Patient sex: M
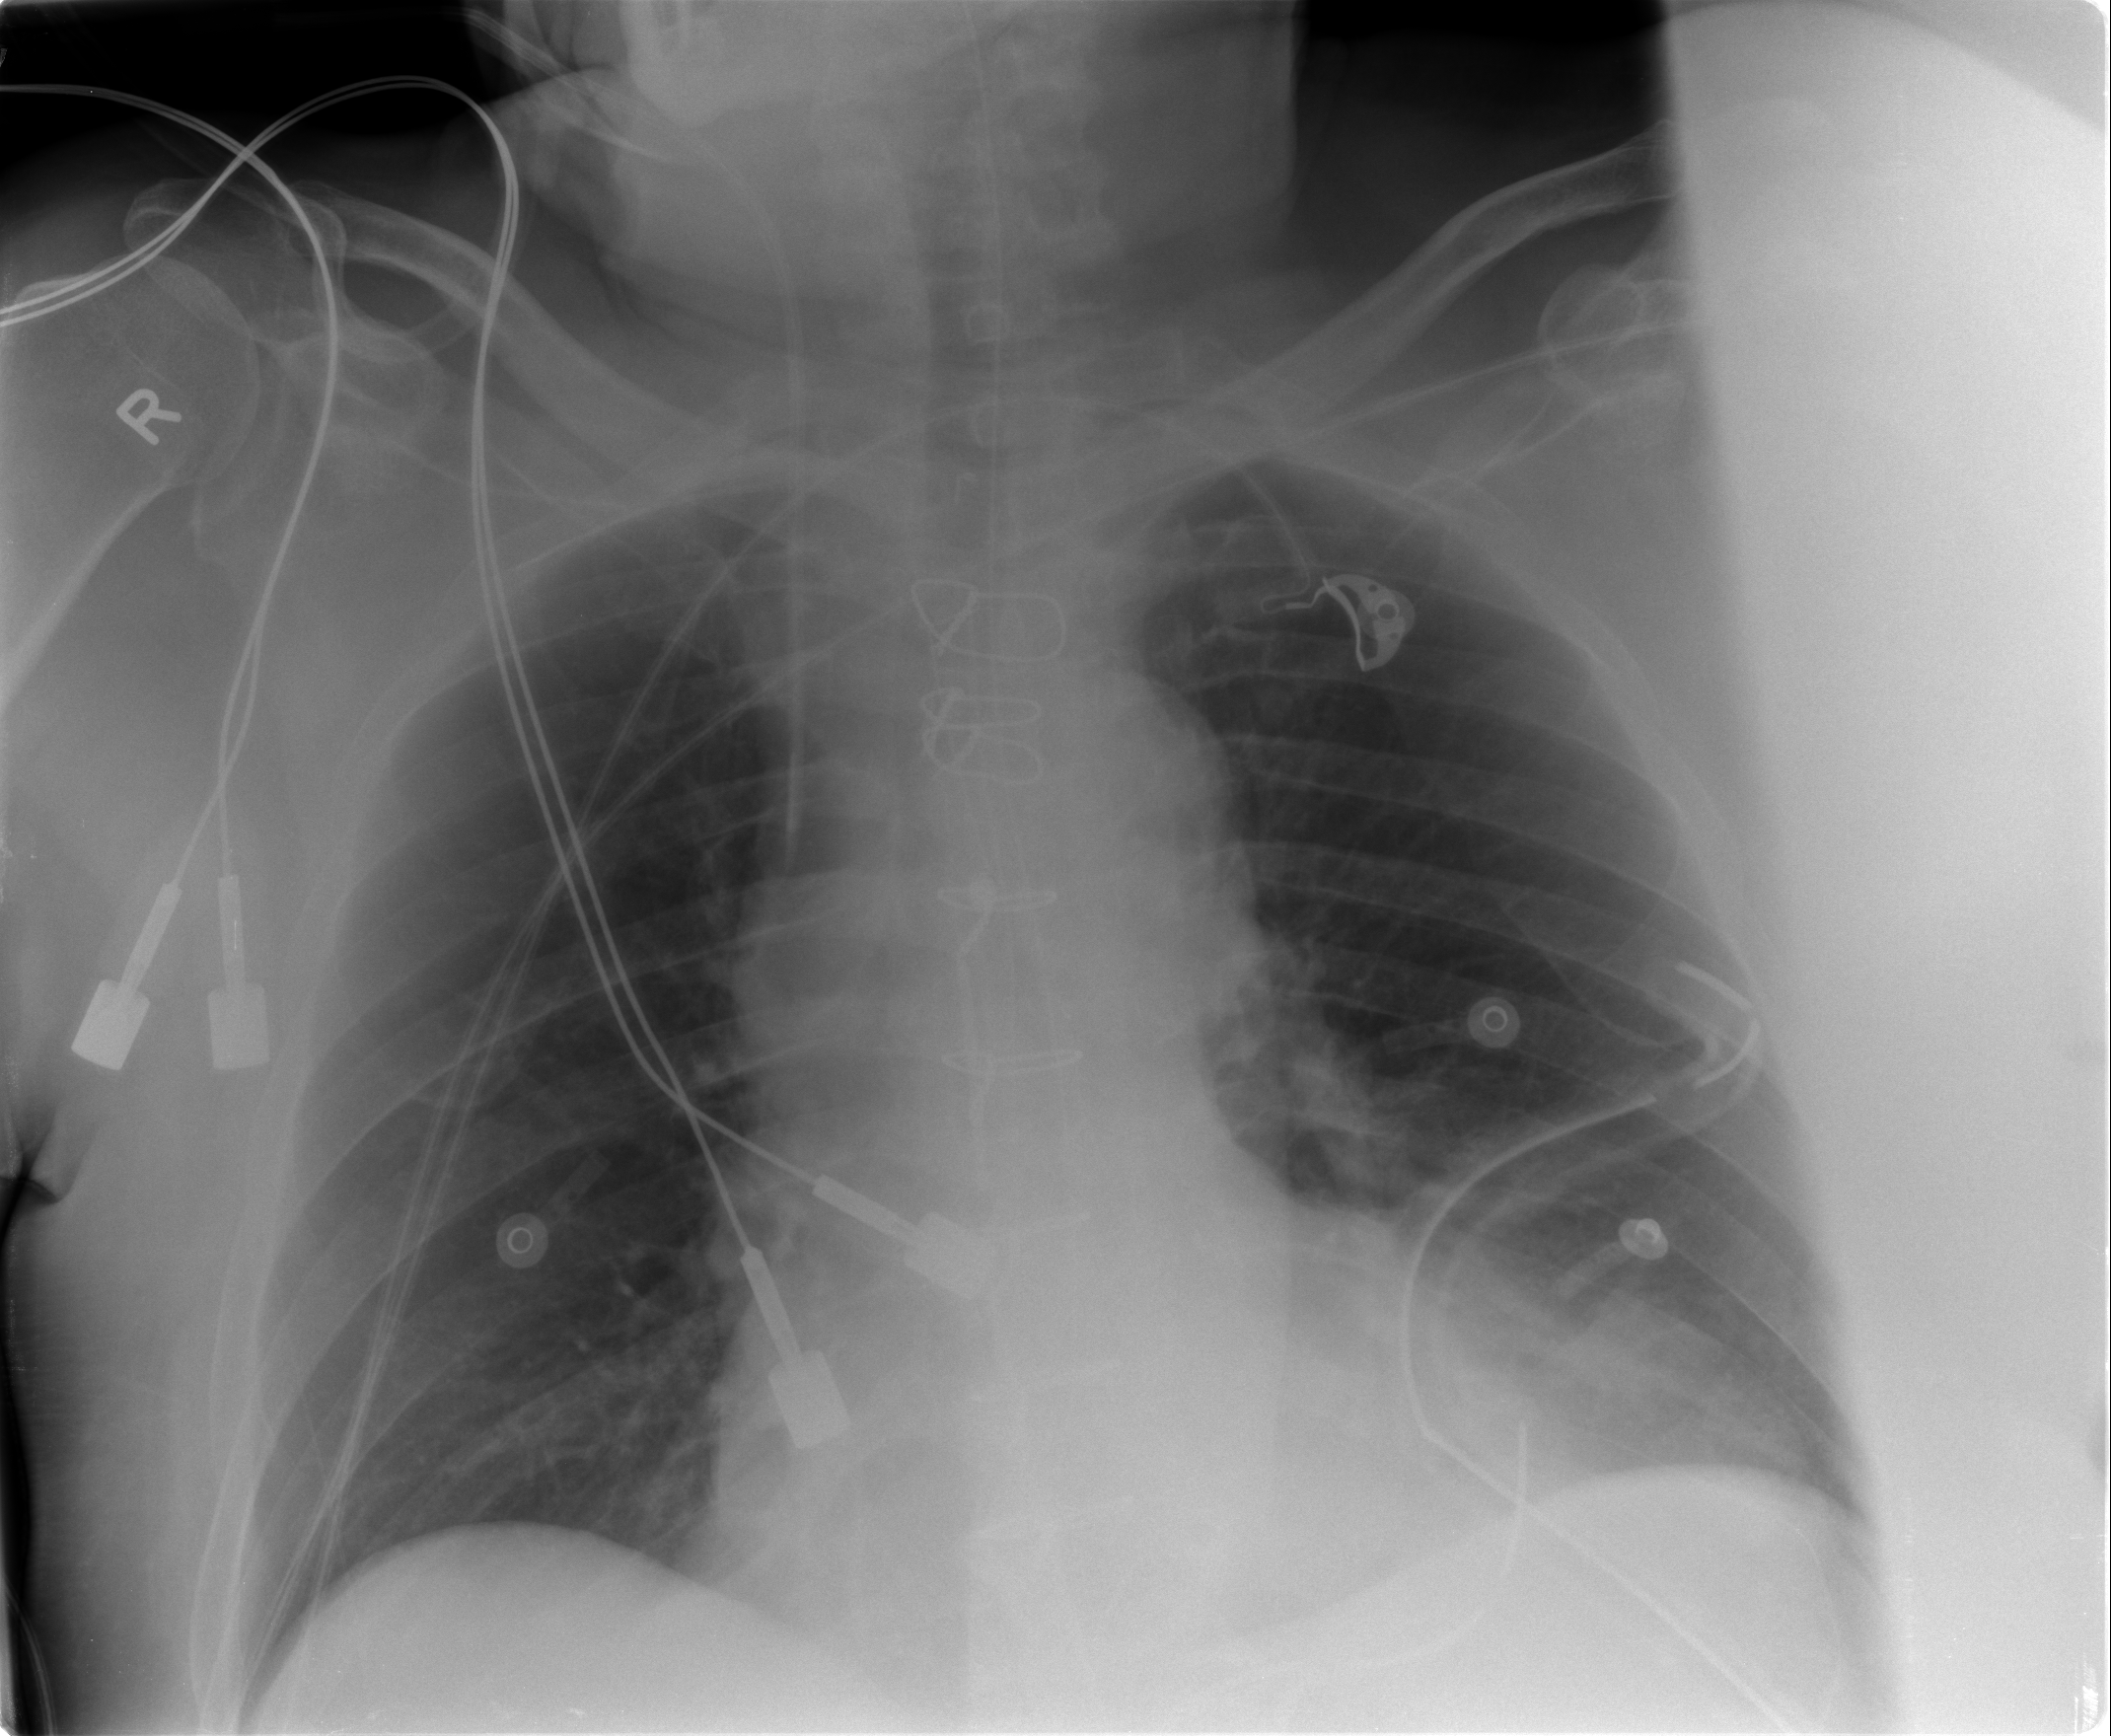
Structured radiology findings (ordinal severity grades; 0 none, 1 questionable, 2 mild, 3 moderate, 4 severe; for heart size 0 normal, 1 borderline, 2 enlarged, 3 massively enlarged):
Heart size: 1
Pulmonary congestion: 0
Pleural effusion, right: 0
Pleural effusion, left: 2
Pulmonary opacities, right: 0
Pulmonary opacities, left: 0
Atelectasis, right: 0
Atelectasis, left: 2